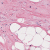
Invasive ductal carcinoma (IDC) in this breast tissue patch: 0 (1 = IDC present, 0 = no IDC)